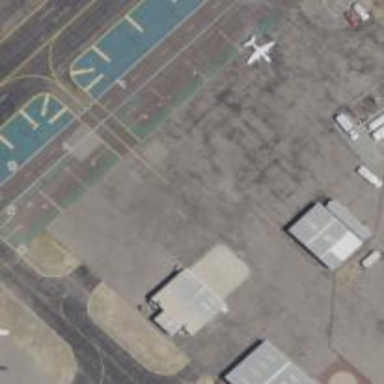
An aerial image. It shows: View of taxiway at the airport.